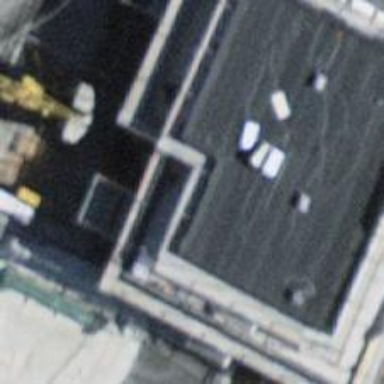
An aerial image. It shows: Building with apartments and flat roof.